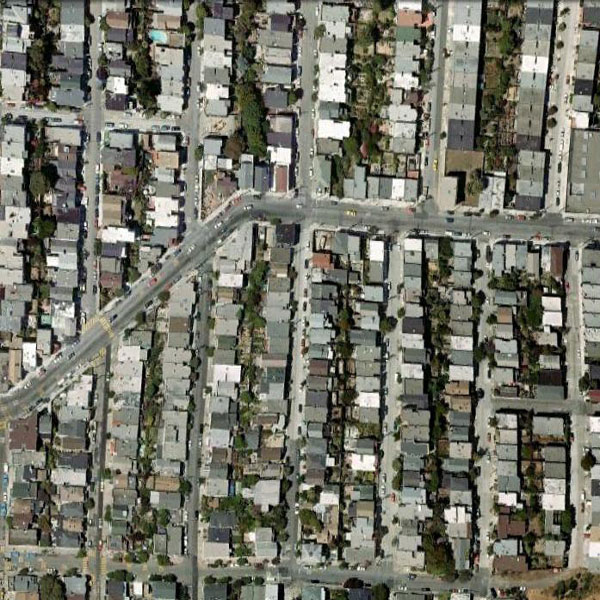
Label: Residential